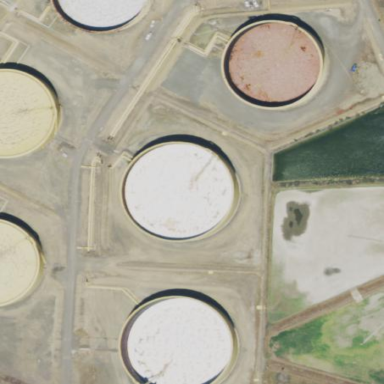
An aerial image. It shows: Storage tank building.